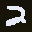
Label: 2